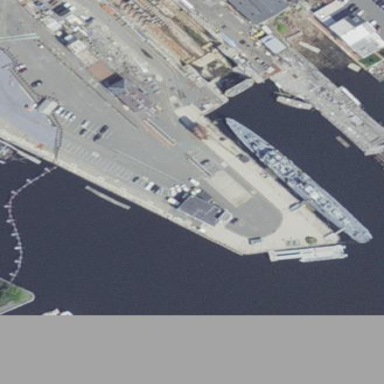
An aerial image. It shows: Historic military museum housed in building that showcases ship.